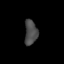
Tissue: lung
Cell type: Endothelial cells
Senescence score: 0.6026
Nuclear area (px): 310
Mean DAPI intensity: 74.842